Field crop: tomato
Growth stage: 2
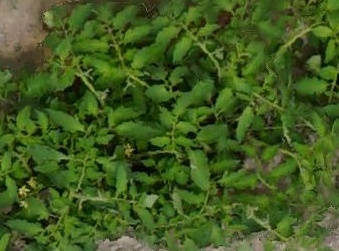
Species: tomato